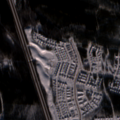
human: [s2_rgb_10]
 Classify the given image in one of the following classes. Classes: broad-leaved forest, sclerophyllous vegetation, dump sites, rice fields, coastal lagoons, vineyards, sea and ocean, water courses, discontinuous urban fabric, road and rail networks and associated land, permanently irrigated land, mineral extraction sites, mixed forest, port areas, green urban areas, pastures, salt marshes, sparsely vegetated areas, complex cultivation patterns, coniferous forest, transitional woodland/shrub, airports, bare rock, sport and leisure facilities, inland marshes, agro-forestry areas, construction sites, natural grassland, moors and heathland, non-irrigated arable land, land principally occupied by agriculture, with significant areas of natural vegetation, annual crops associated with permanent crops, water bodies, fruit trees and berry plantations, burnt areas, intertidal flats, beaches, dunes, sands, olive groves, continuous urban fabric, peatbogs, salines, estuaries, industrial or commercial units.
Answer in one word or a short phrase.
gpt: discontinuous urban fabric, coniferous forest, mixed forest, transitional woodland/shrub